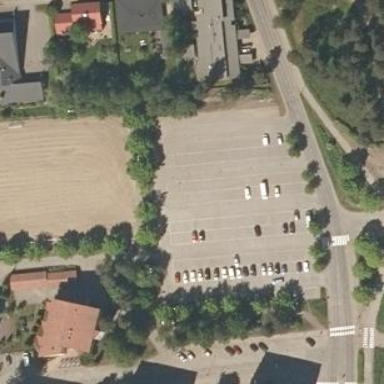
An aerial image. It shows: Parking area with sandy surface.